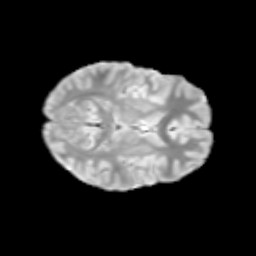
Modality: T2w
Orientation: axial
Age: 13
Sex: female
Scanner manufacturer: siemens
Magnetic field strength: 3 T
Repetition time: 3.8 s
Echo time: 0.07 s